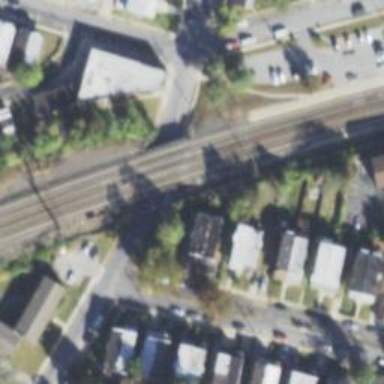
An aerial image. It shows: Railway bridge with electrified contact lines.